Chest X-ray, AP view. Patient: 43 years old, sex M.
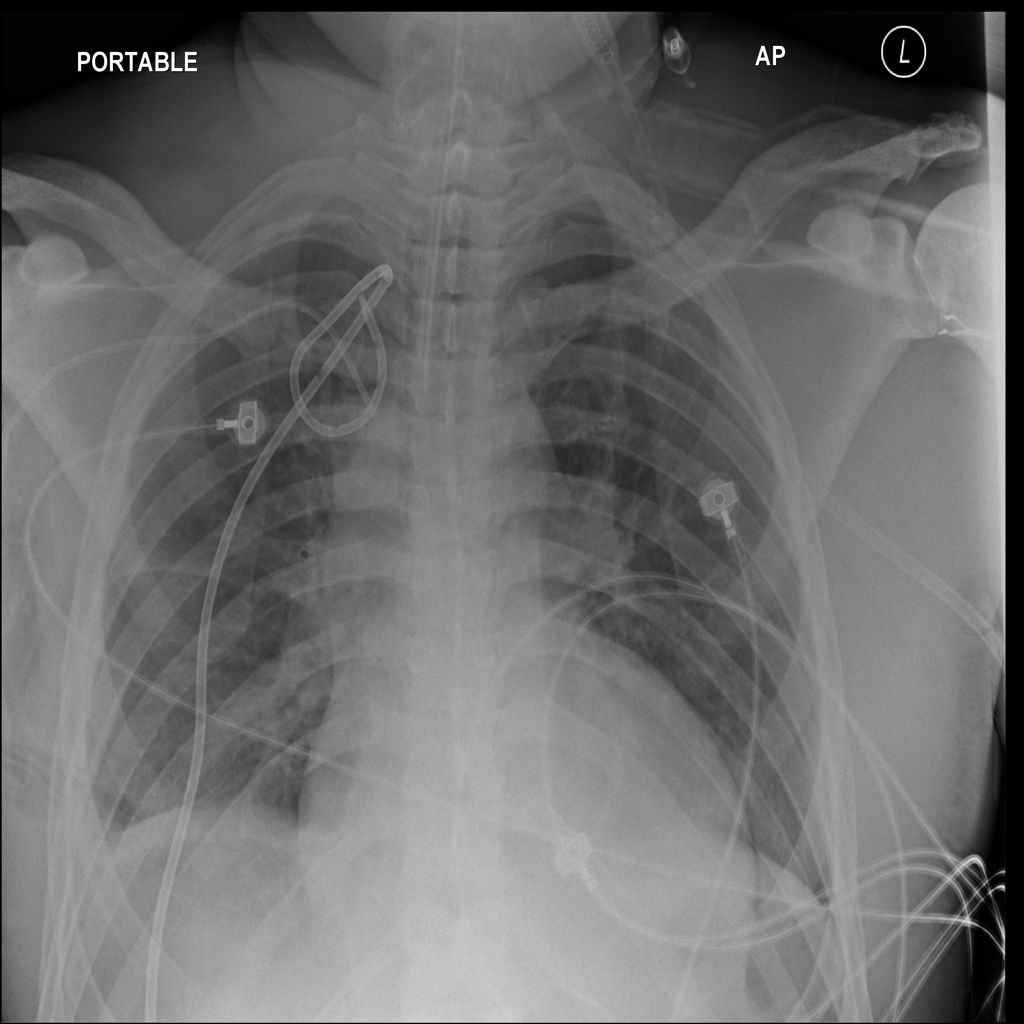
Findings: Emphysema, Pneumothorax